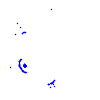
Particle: kaon